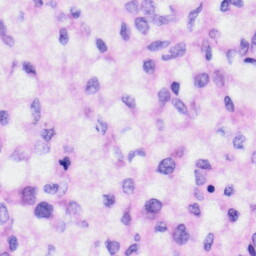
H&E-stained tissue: Liver